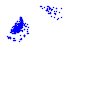
Particle: electron